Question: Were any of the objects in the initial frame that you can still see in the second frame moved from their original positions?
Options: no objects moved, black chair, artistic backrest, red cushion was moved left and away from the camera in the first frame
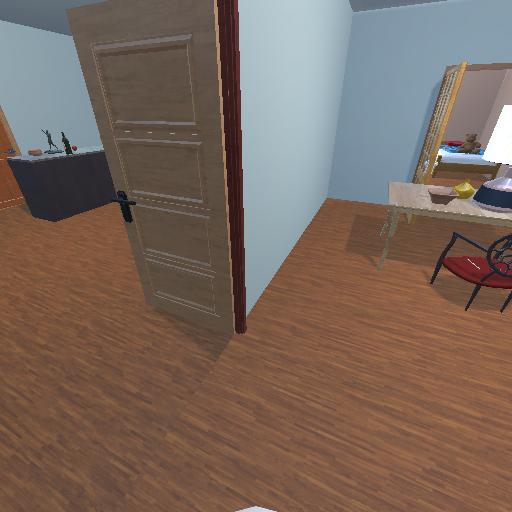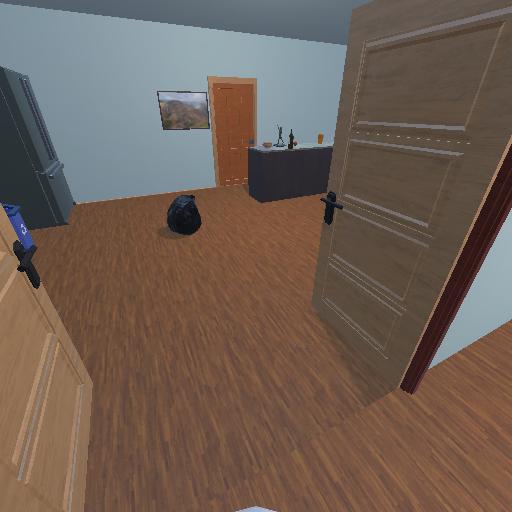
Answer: no objects moved